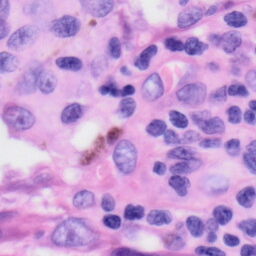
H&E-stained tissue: Skin